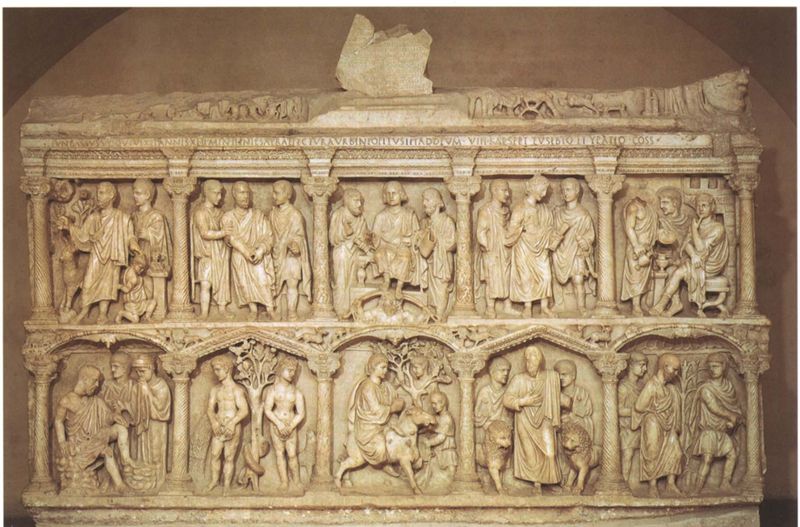
Titel: Sarkophag des Junius Bassus
Institution: Rom, Musei Vaticani
Schlagwörter: baum, umhang, braun, frau, holz, marmor, männer, säule, säulen, alt, bibel, stein, tod, felder, kirche, esel, pferd, relief, man, inschrift, foto, adam, eva, paradies, denkmal, nakt, schlange, kiste, rom, leben, sarg, löwen, grab, jesus, antik, toga, mittelalter, löwe, heilige, museum, maria, adam und eva, schrein, schnitzwerk, römisch, hochrelief, latein, zehn, sarkophag, peter, abraham, bildfelder, reliefe, fußwaschung, spätantik, column